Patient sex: F
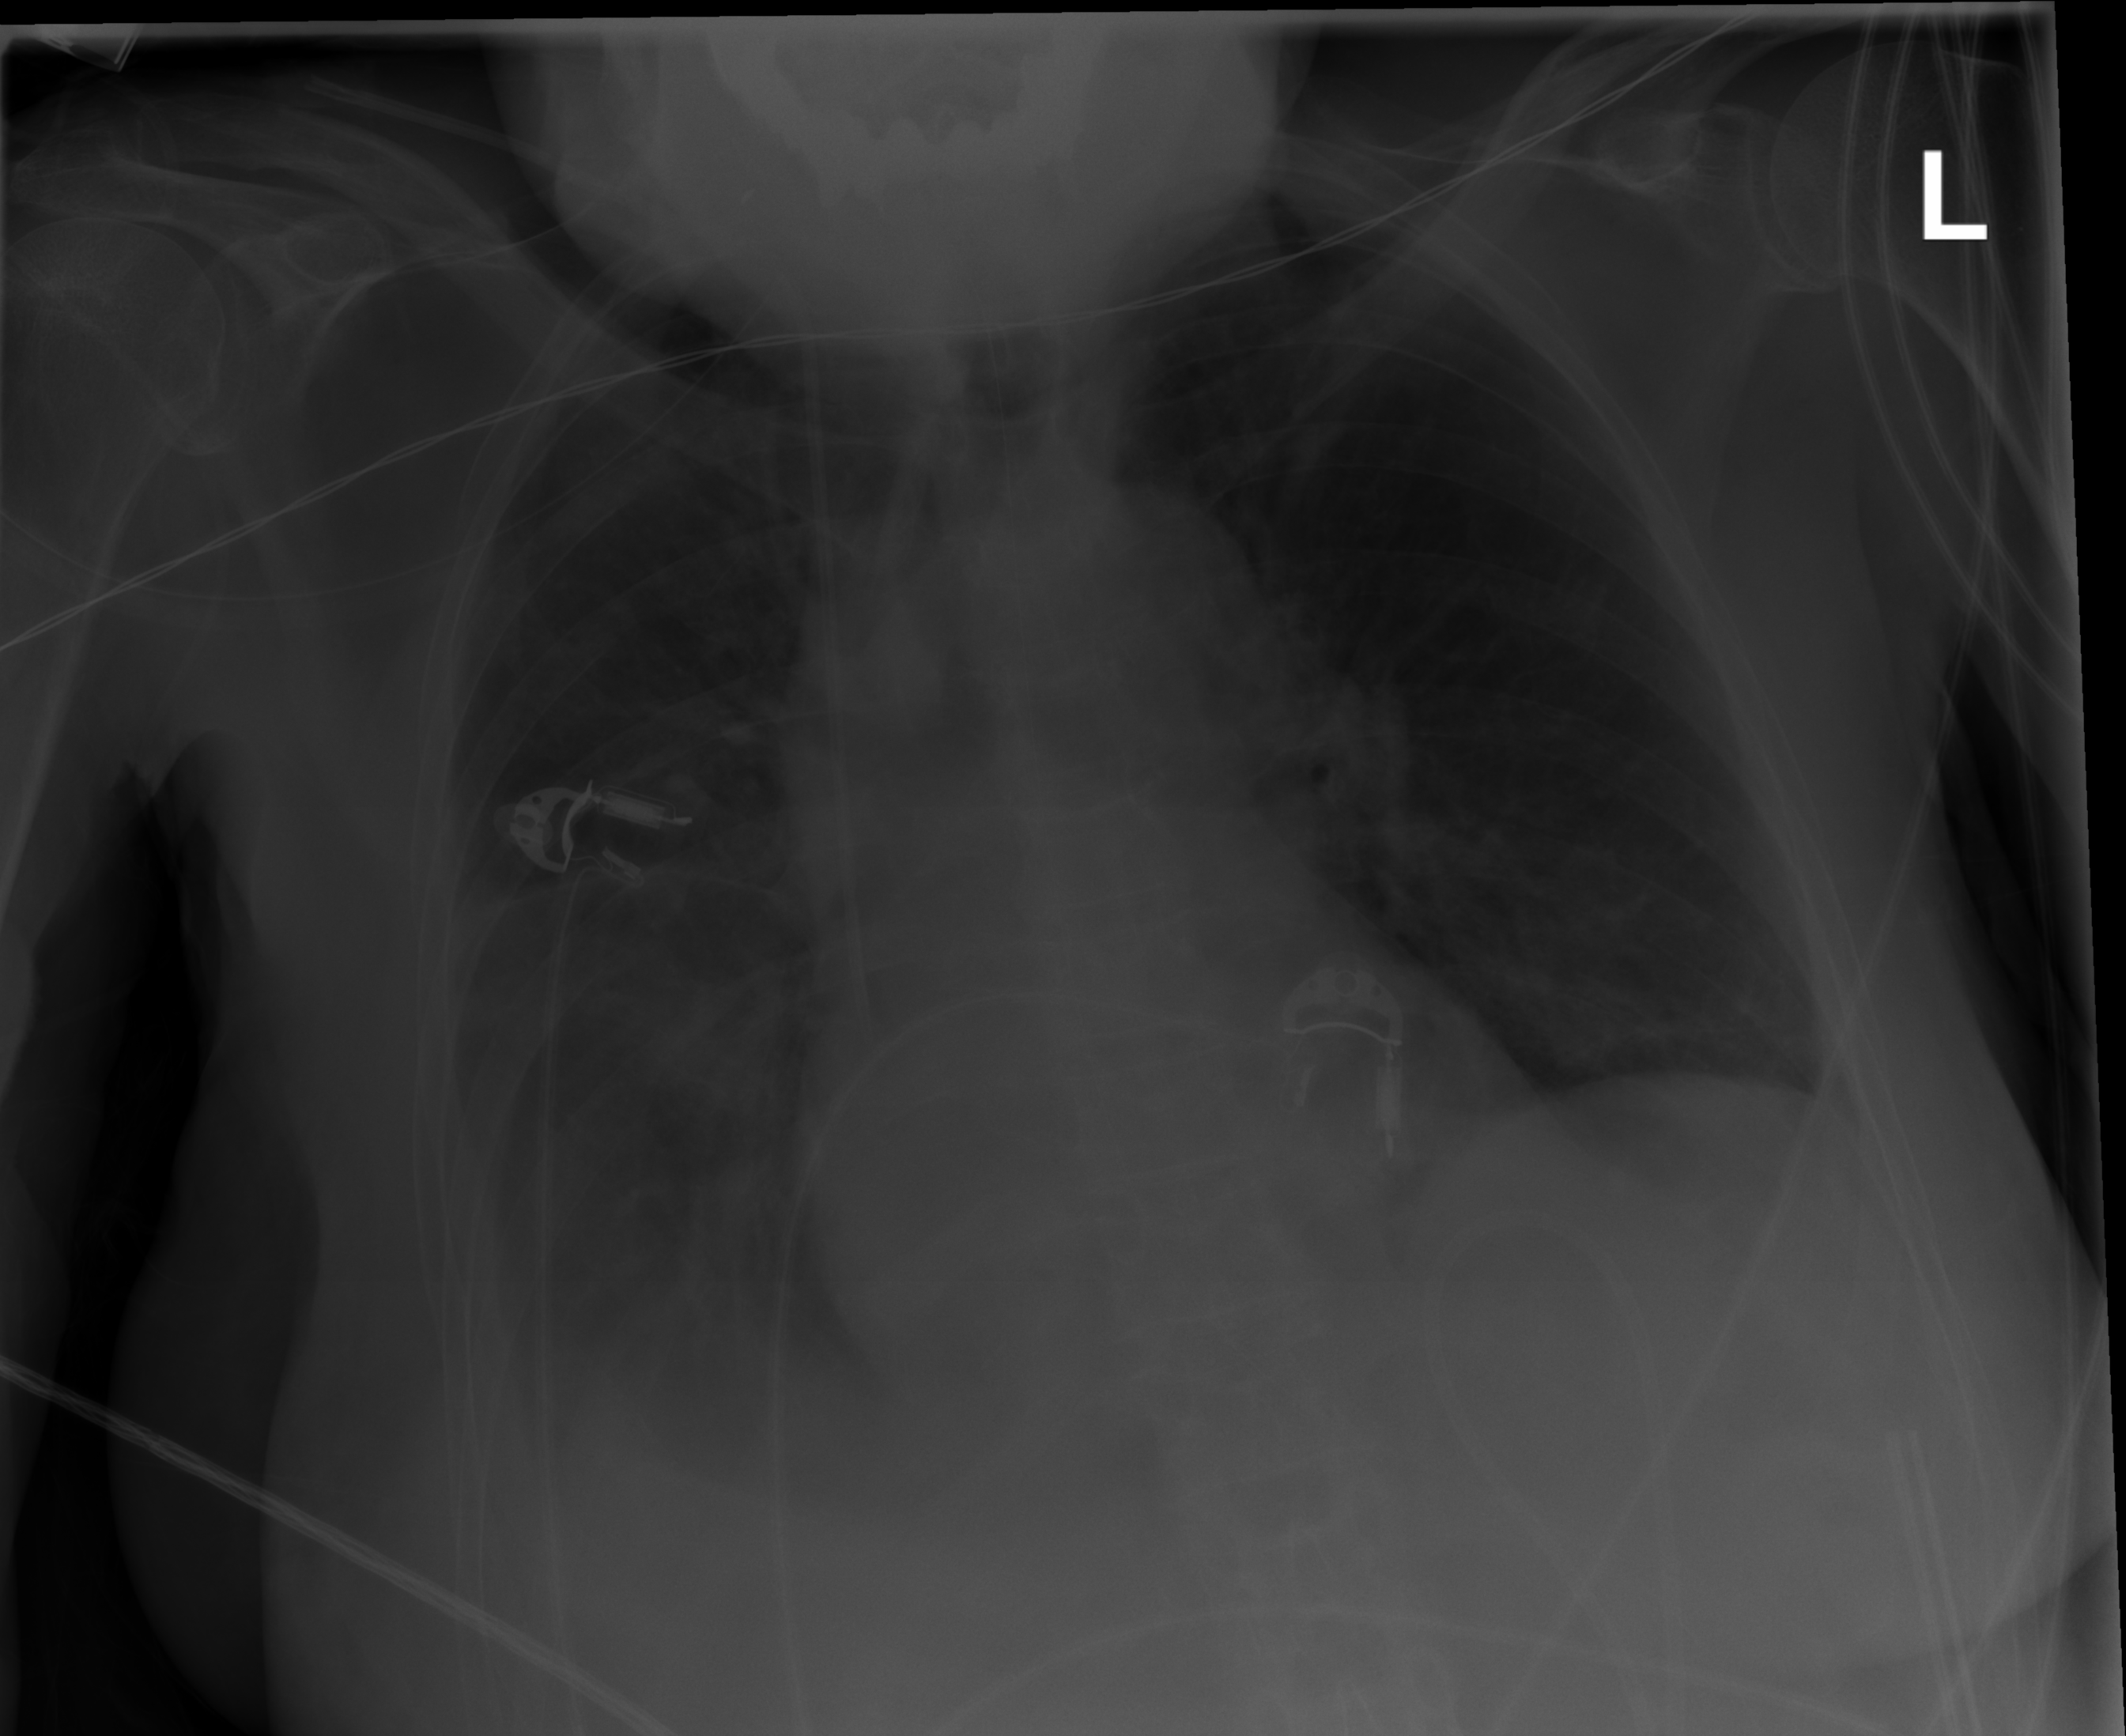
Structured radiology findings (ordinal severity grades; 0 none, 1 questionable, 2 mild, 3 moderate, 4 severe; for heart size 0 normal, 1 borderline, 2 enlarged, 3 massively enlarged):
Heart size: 0
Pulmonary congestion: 0
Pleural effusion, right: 2
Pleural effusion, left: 0
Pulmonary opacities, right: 0
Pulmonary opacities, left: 0
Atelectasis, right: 2
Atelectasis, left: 0